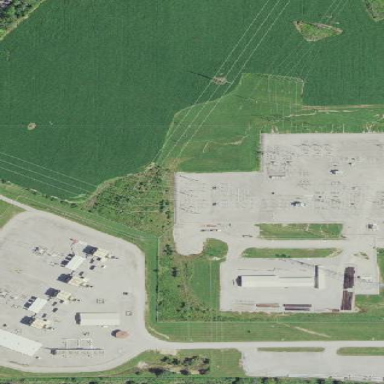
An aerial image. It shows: Power substation enclosed by fence.